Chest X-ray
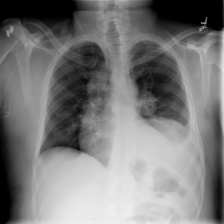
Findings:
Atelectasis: negative
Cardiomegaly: negative
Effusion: positive
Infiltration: negative
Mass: positive
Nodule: negative
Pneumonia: negative
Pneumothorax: negative
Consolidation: negative
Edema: negative
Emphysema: negative
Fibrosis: negative
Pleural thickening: negative
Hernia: negative